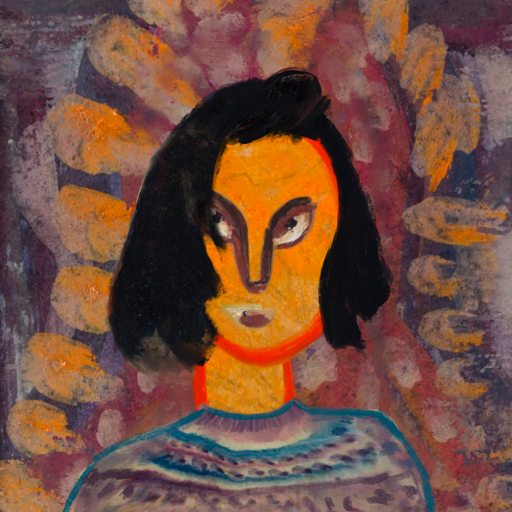
Background: Doll, Head And Neck Front: Sisters, Face Front: After_Raid, Bust: HillGirl, Hair Front: Mosgoul, Head Accessory: Blank, Second Necklace: Blank, Necklace: Blank, Baby: Blank